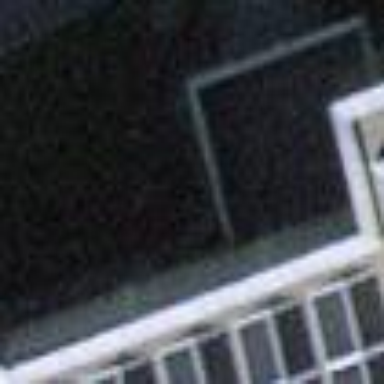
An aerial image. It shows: View of roof of building.